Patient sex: F
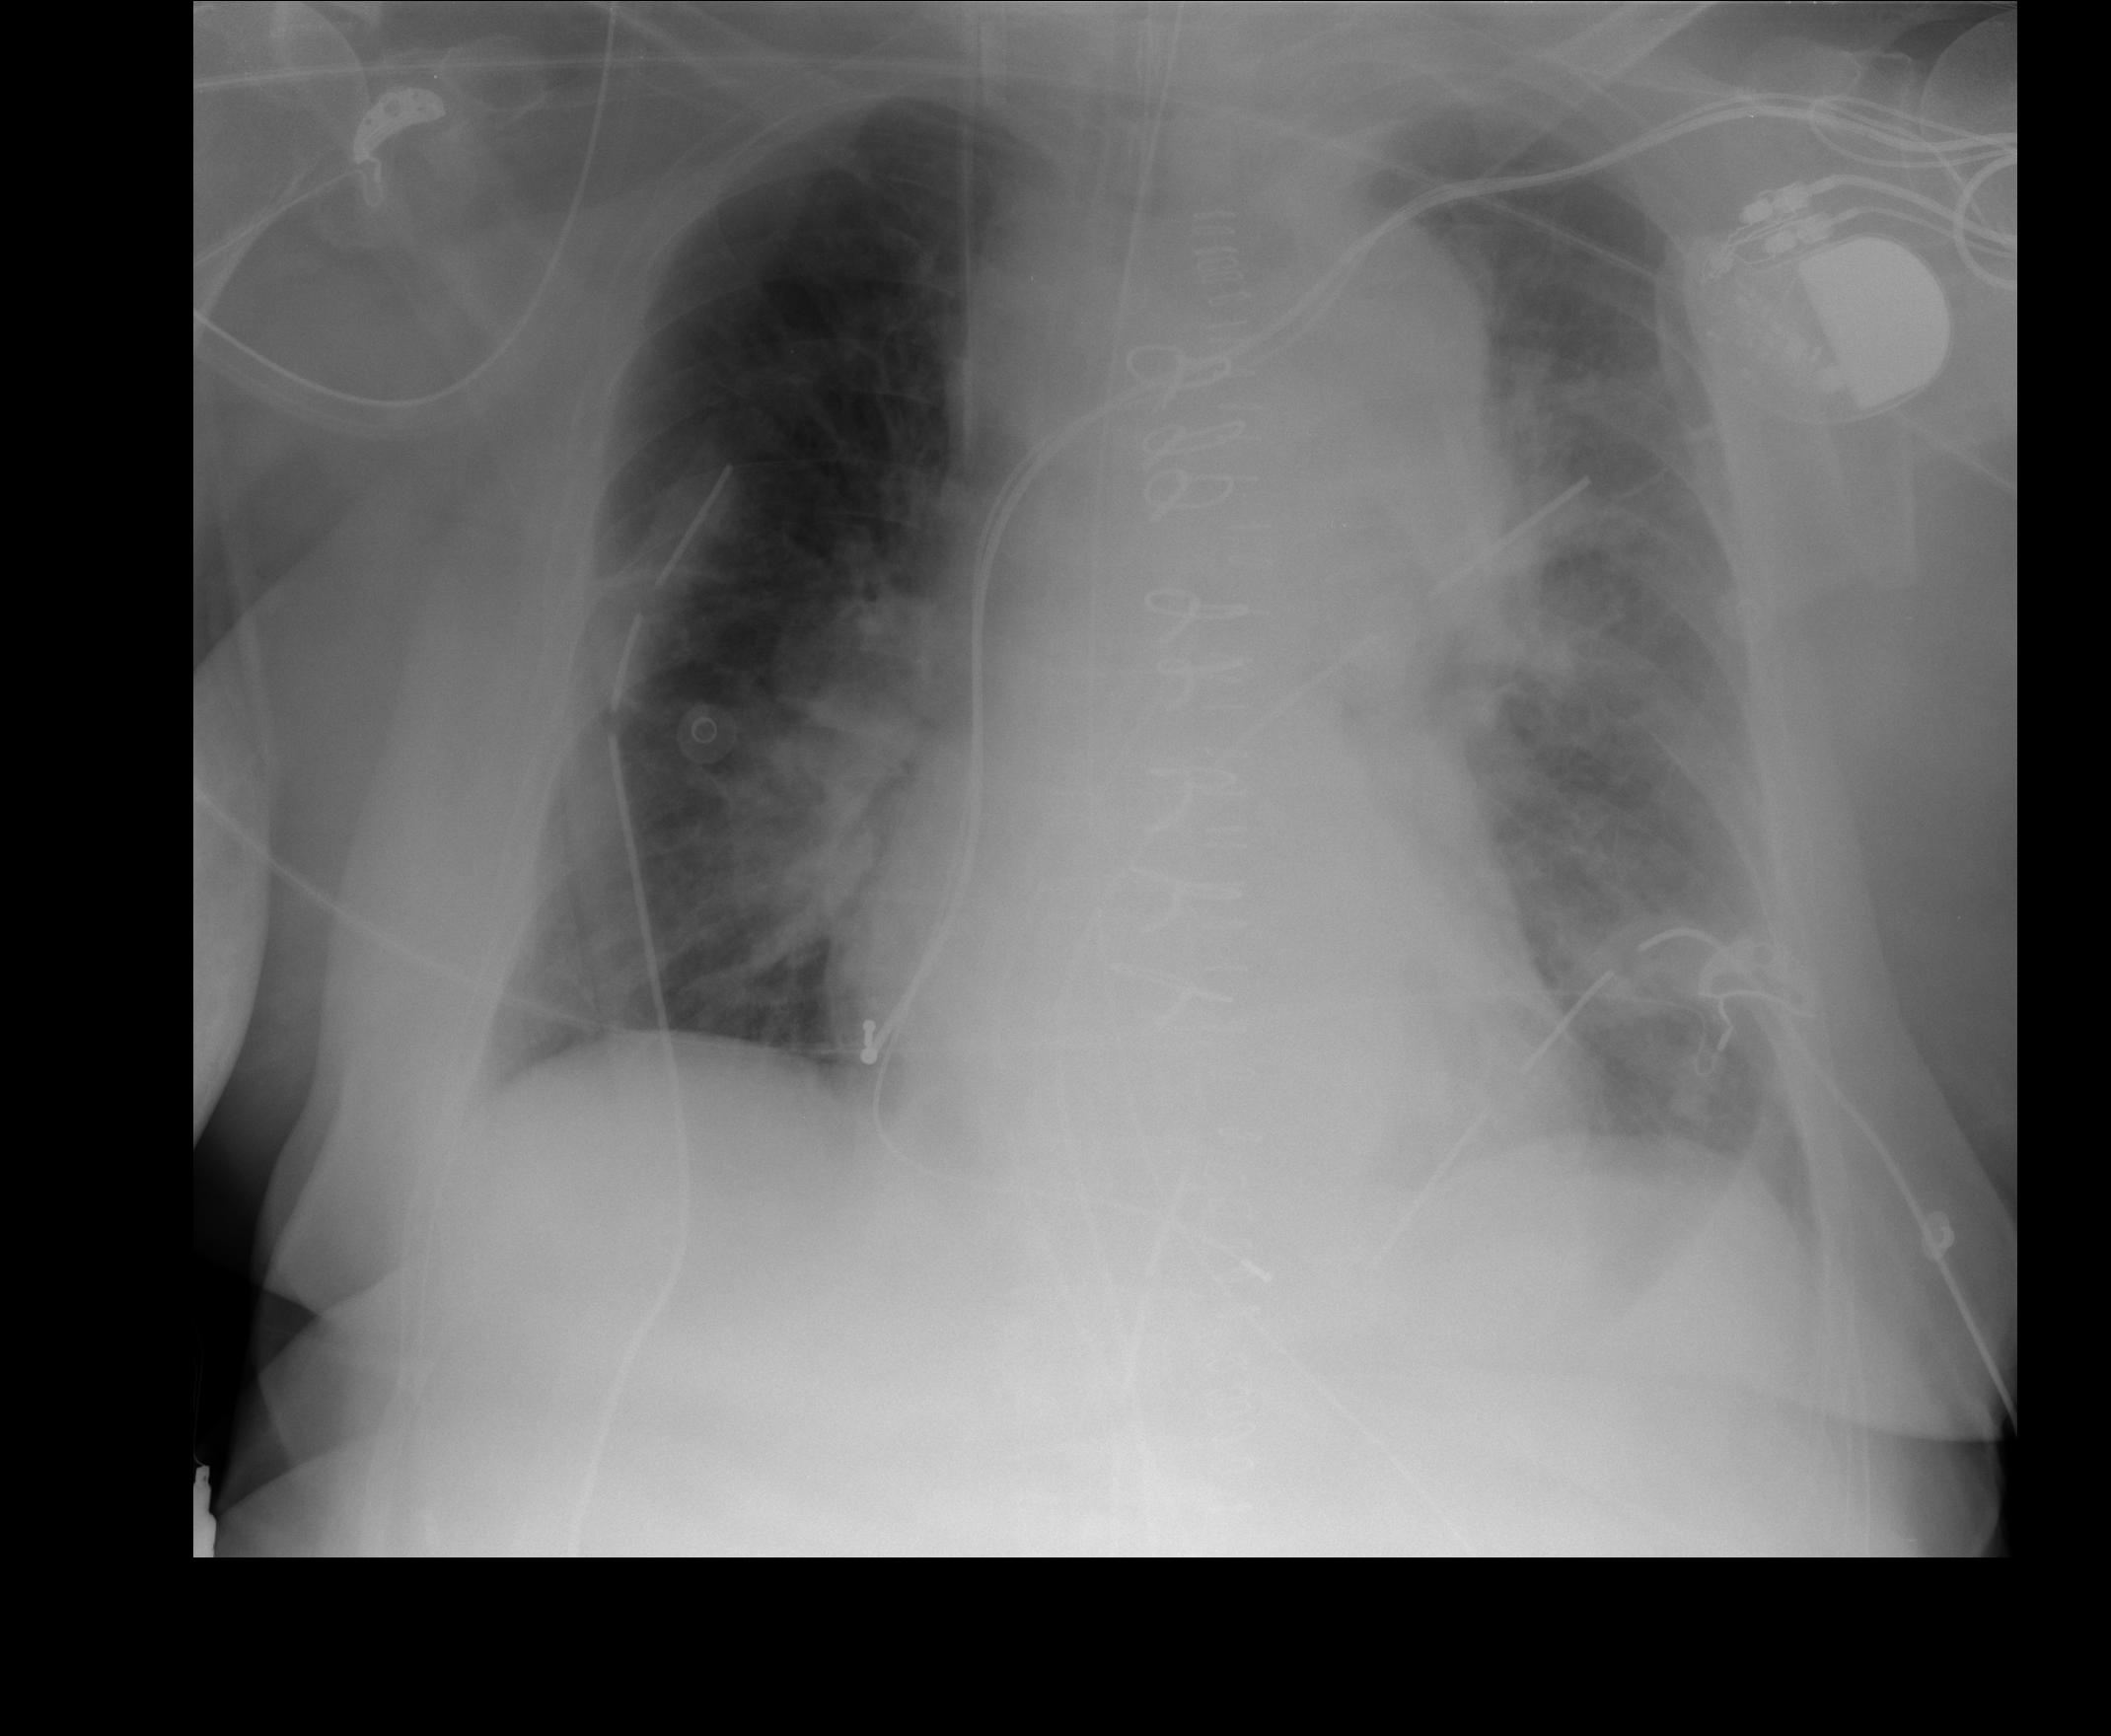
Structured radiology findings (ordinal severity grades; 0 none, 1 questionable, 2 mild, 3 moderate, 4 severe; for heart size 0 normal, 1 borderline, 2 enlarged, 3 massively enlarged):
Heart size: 1
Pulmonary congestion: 3
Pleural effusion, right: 0
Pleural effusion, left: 0
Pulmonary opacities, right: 2
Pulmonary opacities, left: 2
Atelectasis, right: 2
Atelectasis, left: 2